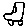
Label: car